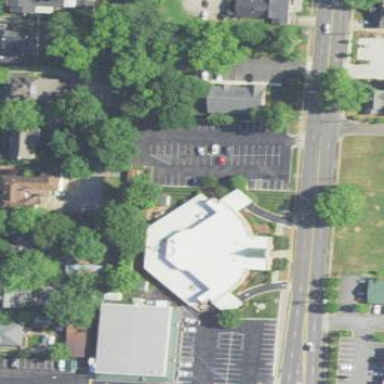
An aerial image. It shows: Building that serves as place of worship.